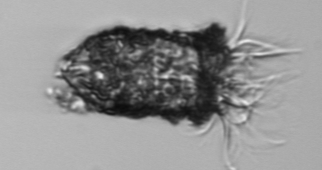
Label: Tintinnopsis